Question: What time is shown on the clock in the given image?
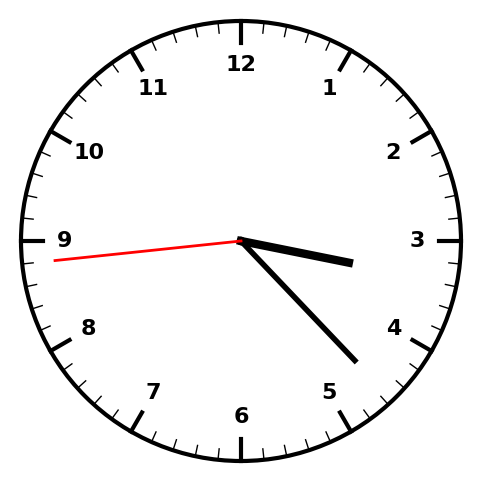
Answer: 03:22:44